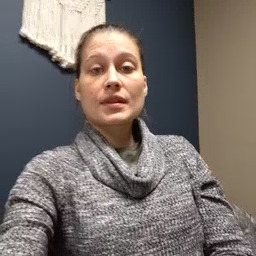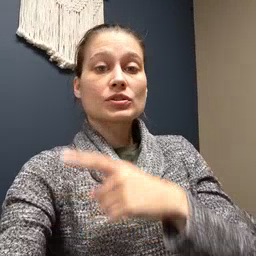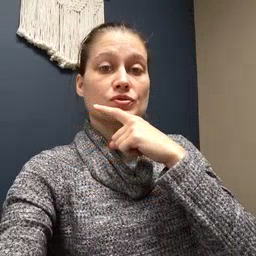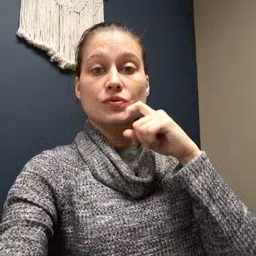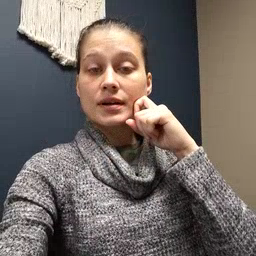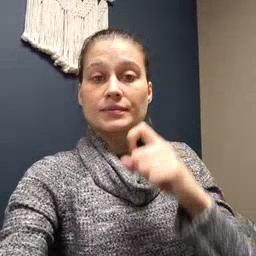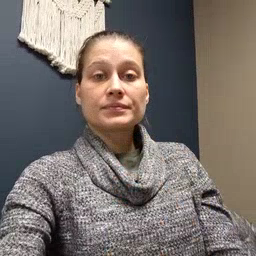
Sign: dry